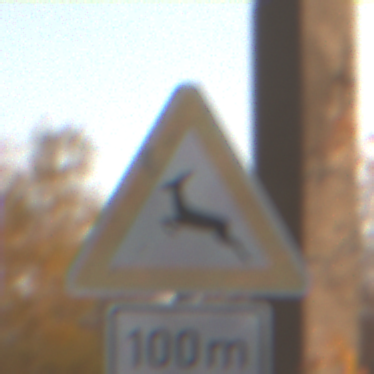
Verkehrszeichen: WildwechselRechts
Zusatzzeichen unten: Entfernungsangaben1
Umgebung: Roofed, Suburban
Tageszeit: SunriseSunset
Wetter: Clear
Licht: Natural
Jahreszeit: NotSpecified
Kontrast: MediumContrast